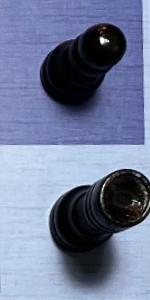
Label: Rook_Black